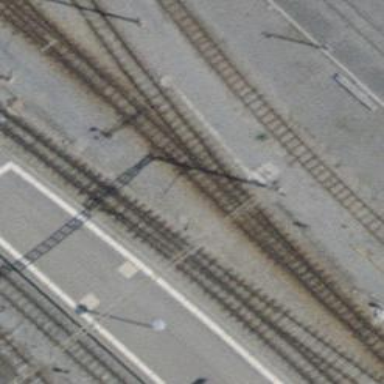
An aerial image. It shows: Narrow-gauge railway with single track running through yard. The railway is electrified with contact line.